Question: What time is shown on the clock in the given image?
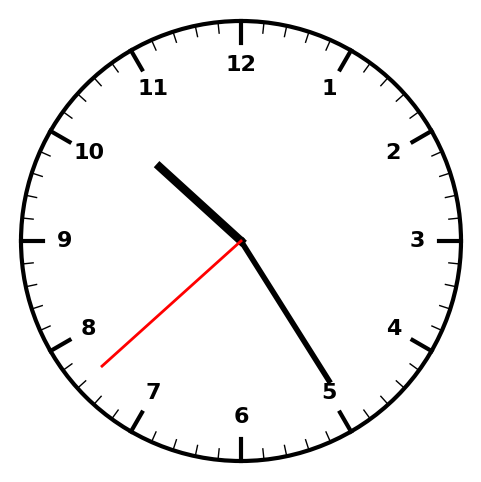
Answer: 10:24:38